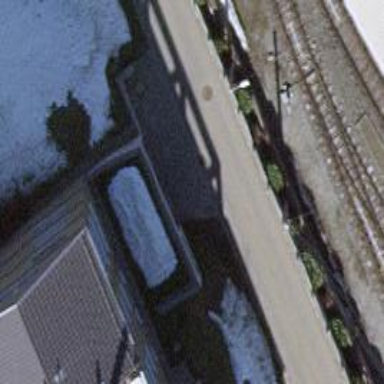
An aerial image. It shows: Retaining wall.